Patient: sex F, age 71
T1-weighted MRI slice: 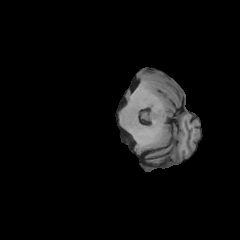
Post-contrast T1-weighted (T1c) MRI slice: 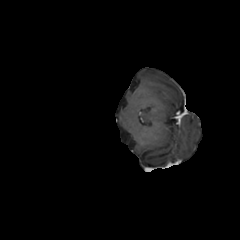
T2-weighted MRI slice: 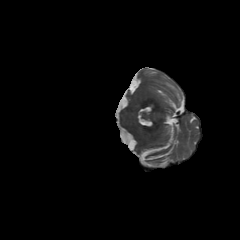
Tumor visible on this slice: no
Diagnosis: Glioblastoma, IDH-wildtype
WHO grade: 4